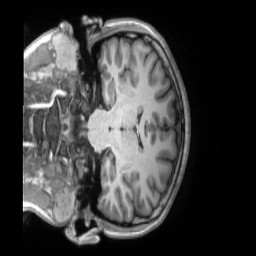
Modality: T1w
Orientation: coronal
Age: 23
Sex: female
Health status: ill
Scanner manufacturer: siemens
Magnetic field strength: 3 T
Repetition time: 2.2 s
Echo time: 0.00157 s